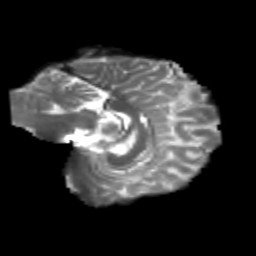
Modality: T2w
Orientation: sagittal
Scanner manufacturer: siemens
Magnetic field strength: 3 T
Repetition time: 4.16 s
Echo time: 0.0806 s